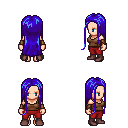
a pixel art fantasy rpg character, female body template, human, light skin, brown pirate shirt, red pants, blue extra-long hairstyle, cloth bracers, maroon shoes, four views (front, back, left, right), 2x2 character sprite sheet, small pixel art, hard edges, no anti-aliasing